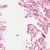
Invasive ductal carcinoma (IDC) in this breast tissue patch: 0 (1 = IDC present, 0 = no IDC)